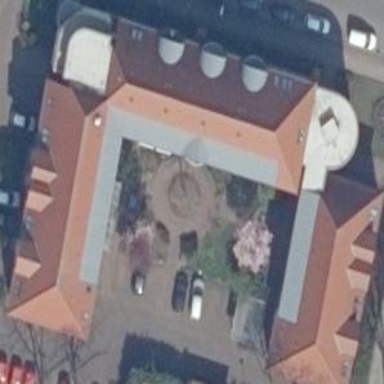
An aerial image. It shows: Building.